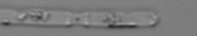
Label: Cerataulina_pelagica